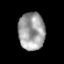
Tissue: prostate
Cell type: T cells
Senescence score: 0.3455
Nuclear area (px): 980
Mean DAPI intensity: 158.918